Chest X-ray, PA view. Patient: 35 years old, sex F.
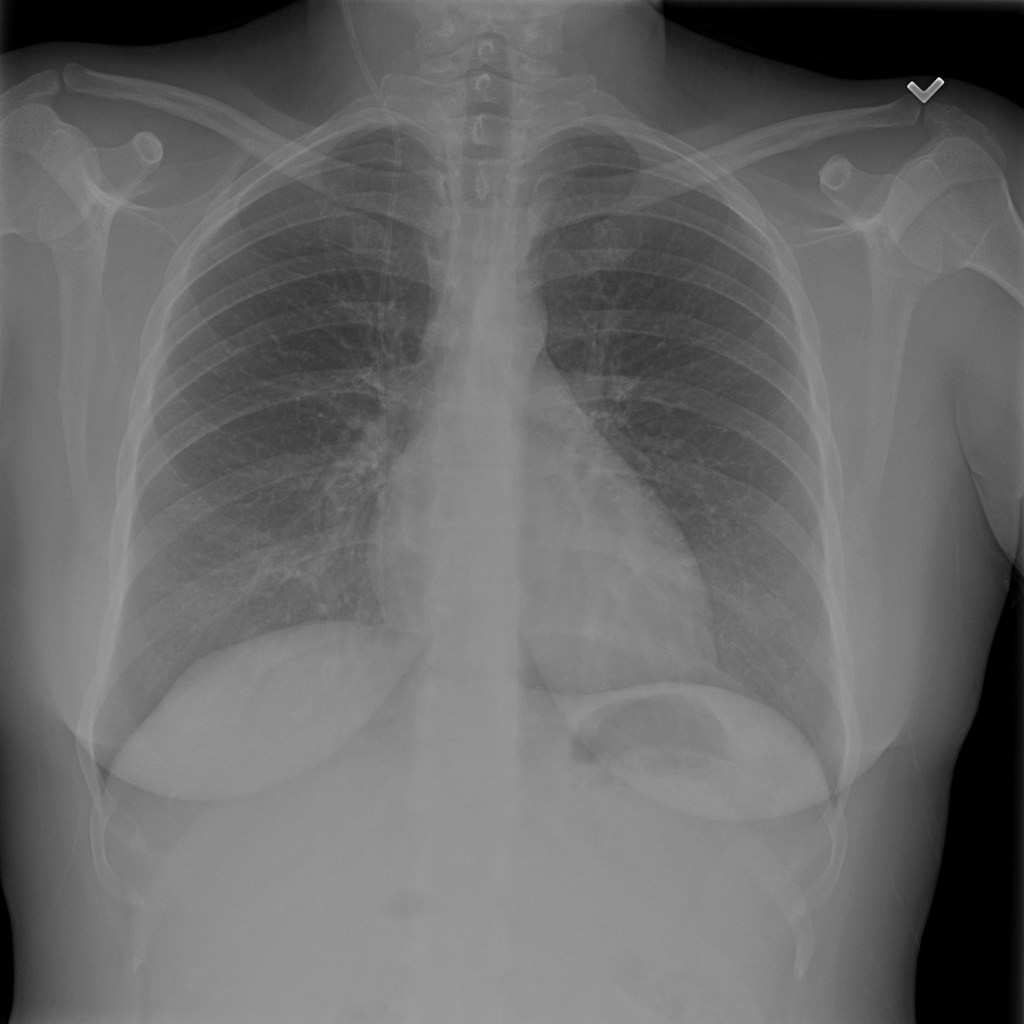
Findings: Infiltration